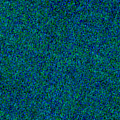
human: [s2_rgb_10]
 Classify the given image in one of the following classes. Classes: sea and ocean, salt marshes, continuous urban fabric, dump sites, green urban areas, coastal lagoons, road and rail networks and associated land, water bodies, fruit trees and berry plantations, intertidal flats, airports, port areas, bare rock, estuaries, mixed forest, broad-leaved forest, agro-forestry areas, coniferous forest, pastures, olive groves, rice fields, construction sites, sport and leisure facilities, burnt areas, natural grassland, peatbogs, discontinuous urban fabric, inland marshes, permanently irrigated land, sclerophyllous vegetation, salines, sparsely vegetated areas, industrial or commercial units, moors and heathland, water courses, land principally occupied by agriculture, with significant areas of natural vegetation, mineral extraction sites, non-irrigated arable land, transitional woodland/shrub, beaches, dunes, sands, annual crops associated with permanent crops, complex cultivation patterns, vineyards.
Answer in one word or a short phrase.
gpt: sea and ocean